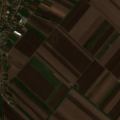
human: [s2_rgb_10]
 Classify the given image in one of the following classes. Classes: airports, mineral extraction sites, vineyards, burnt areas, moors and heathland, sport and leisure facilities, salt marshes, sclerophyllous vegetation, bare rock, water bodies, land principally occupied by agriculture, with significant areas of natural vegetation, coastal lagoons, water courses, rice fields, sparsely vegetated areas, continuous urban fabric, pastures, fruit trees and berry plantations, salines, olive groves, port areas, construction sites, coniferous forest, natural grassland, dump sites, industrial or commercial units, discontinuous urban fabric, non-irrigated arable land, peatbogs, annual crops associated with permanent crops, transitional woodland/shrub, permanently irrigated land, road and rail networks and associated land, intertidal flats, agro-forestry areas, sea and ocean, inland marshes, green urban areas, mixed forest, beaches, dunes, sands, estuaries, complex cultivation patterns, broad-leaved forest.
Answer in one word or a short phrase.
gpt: discontinuous urban fabric, non-irrigated arable land